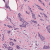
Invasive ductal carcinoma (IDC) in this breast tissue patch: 1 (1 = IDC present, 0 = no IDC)